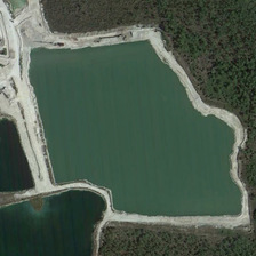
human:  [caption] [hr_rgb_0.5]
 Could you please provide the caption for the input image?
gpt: Two different green lakes and roads

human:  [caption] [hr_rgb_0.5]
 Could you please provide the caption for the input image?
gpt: Two different green lakes meet and are separated by a white road.

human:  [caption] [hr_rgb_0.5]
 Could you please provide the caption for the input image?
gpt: Two different green lakes filled with a white road meet

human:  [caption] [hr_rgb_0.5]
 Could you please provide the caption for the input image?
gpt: Two different green lakes meet and are separated from a white road

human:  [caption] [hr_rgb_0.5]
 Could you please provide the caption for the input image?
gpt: Two different green lakes meet, separated by a white road